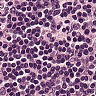
Metastatic tissue present: no